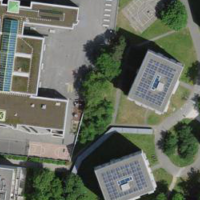
EUNIS habitat code: 54
Species observed at this site:
Ostrya carpinifolia